Field crop: maize
Growth stage: 1
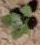
Species: chenopodium